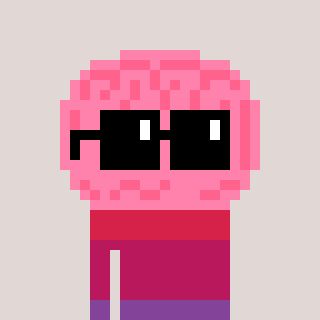
a pixel art character with square black sunglasses, a brain-shaped head and a teal-colored body on a warm background